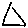
Label: triangle